Field crop: maize
Growth stage: 1
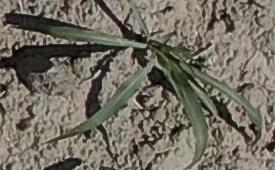
Species: sorghum